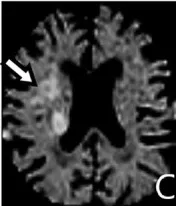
Hypointense on Apparent-Diffusion Coefficient (ADC) map. (arrows).
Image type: radiology (mri)